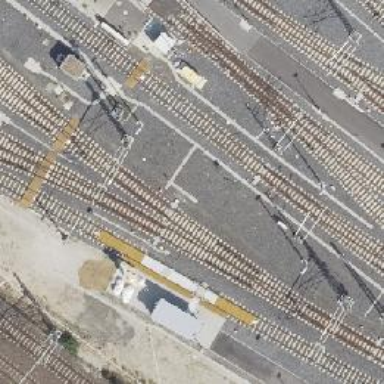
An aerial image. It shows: Railway switch.